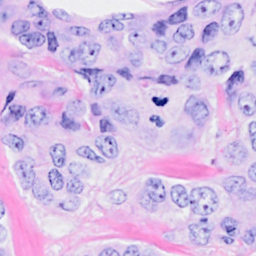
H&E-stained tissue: Breast